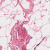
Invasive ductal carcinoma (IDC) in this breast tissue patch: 0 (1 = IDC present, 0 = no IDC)